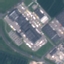
Label: Industrial